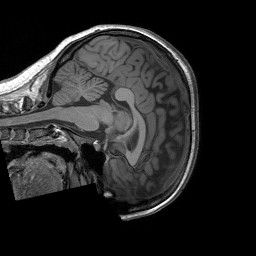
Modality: T1w
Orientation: sagittal